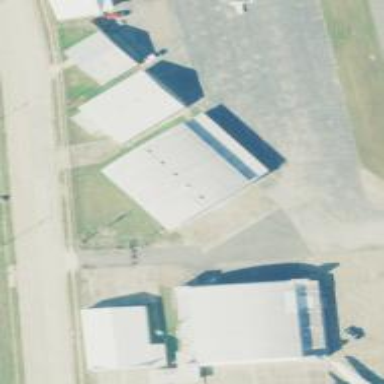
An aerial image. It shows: Building that is hangar at the airport.